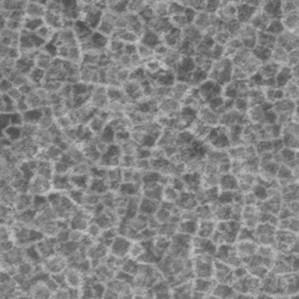
Label: frost